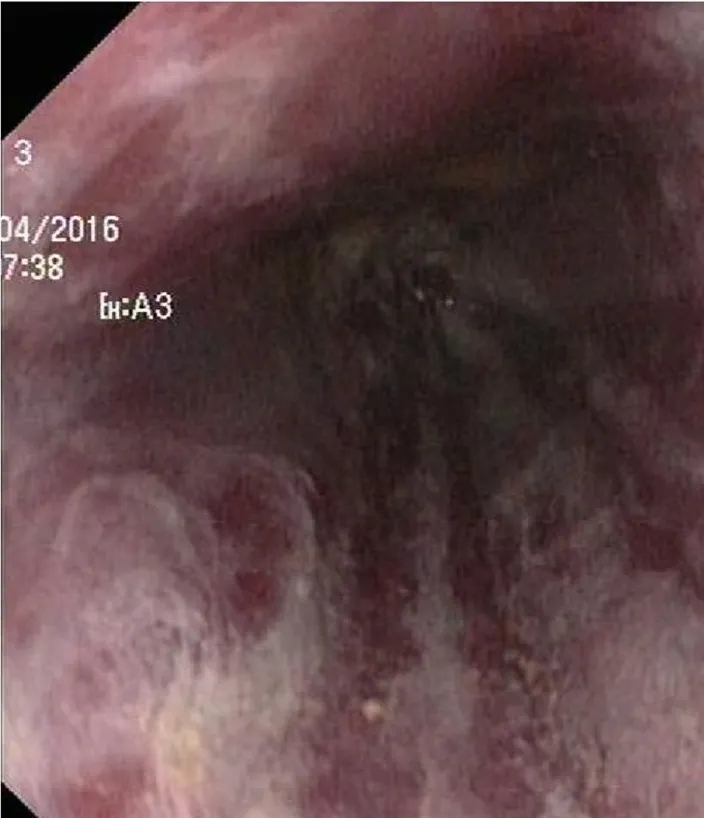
Erosive esophagitis.
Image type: endoscopy (gi_endoscopy)